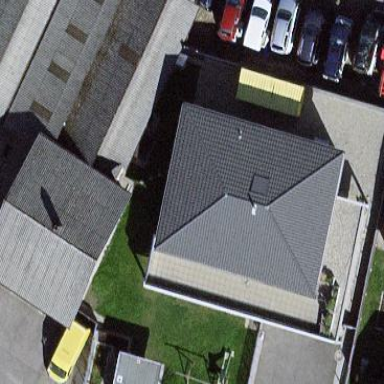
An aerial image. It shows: House with gabled roof. The roof extends across the building.